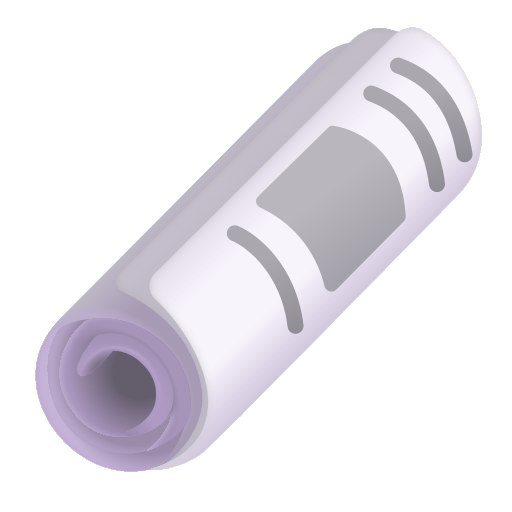
rolled up newspaper color